Field crop: maize
Growth stage: 2
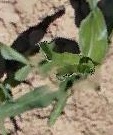
Species: maize